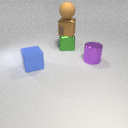
large green metal cube below large brown metal cube